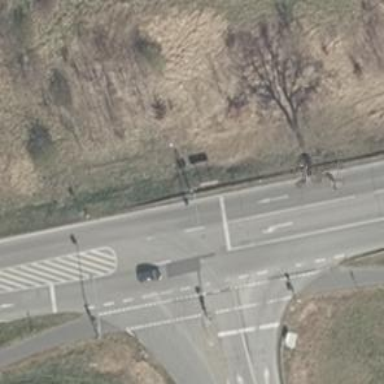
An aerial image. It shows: Unclassified road with asphalt surface and lane markings.